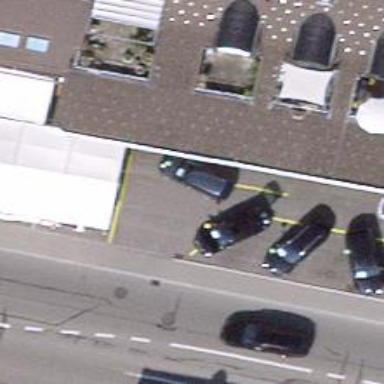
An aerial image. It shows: Charging station.